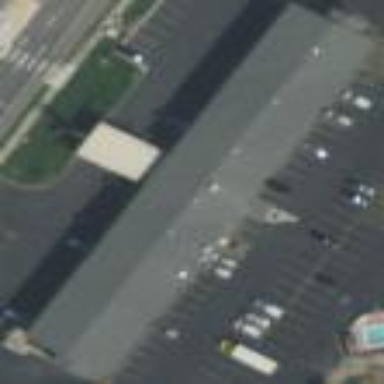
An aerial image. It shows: Gabled roof hotel that is also tagged as motel.